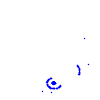
Particle: pion